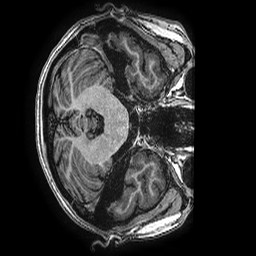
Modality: T1w
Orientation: axial
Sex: female
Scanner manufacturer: ge
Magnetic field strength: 3 T
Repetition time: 0.00766 s
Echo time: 0.003476 s